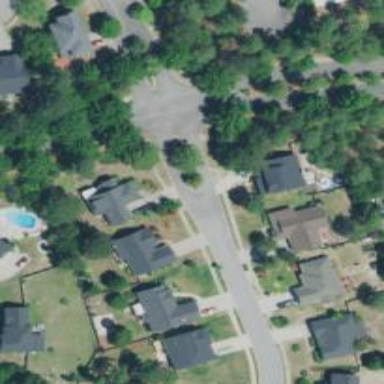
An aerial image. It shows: Residential road.